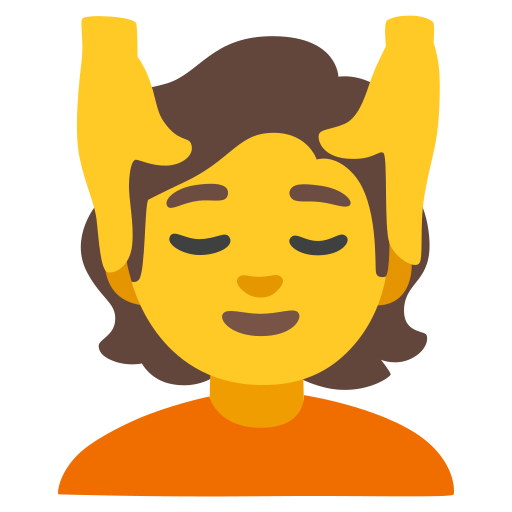
Emoji: 💆